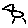
Label: bird